Question: I have a ASP.NET MVC3 solution with 2 projects it in. Let's call it 'MySolution' and the 2 projects 'Foo' and 'Bar'.
It's been running for awhile now in Azure without problem. I've done some pretty big changes over the last month in a branch and am now looking to deploy it. Individually, both 'Foo' and 'Bar' are functioning correctly when I launch them locally.
My solution is set to launch 'Current Selection' when I startup a project, so I'm working on each project separately.
'Foo' is the root of my site, so say <URL>.
'Bar' is set to handle the route of <URL>
I thought everything was going OK, but when I deployed it to my Azure staging environment tonight, the root site loads fine. But when I tried to launch 'Bar' by going into the '/r/' sub directory, I get a 404.
I then changed my web.config to have 'customErrors=Off' and redeployed. I'm not getting a 'HTTP 500' for any page in project 'Bar'.

I don't even know where to begin to debug why this is happening and would love to get pointers on how to troubleshoot this.
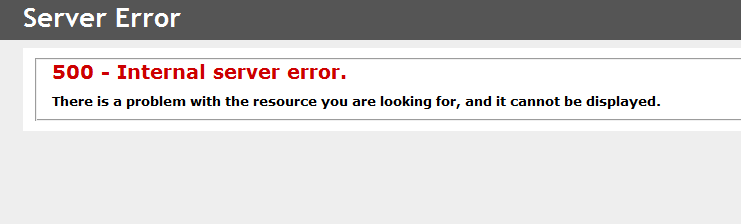
Answer: You can log into your Windows Azure VM so you can investigate the root cause of your problem. If you look at application section of event log, you should see the exception and the details of the issue. Copy and paste them here so we can help you further.